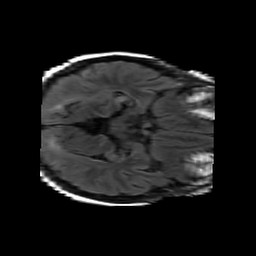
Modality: FLAIR
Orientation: axial
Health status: ill
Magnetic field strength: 3 T